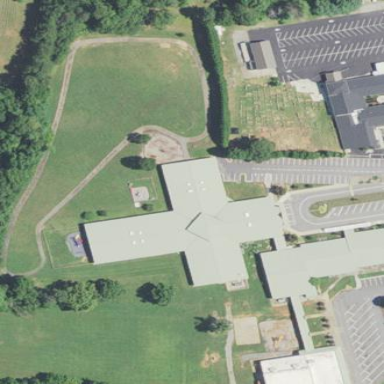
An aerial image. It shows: School.